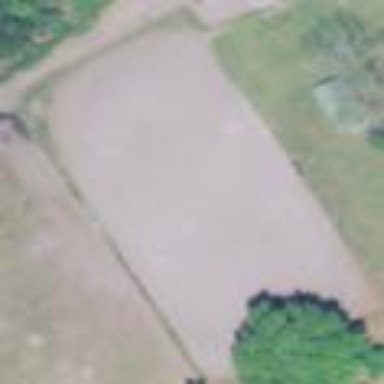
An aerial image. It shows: Equestrian pitch for leisure land activities.